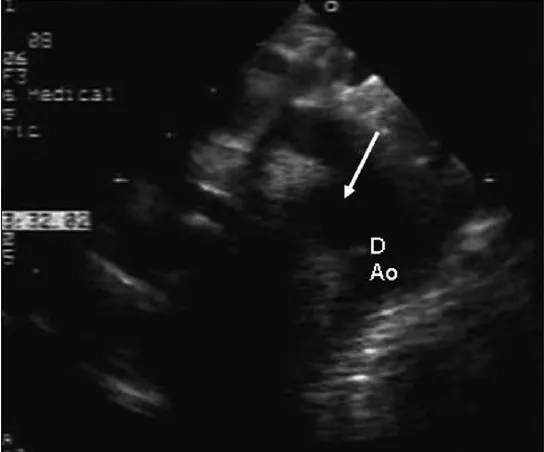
Two-dimensional echocardiography from modified suprasternal echocardiographic long axis view showing the aneurysm and the ampulla (arrow).
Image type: radiology (ultrasound)